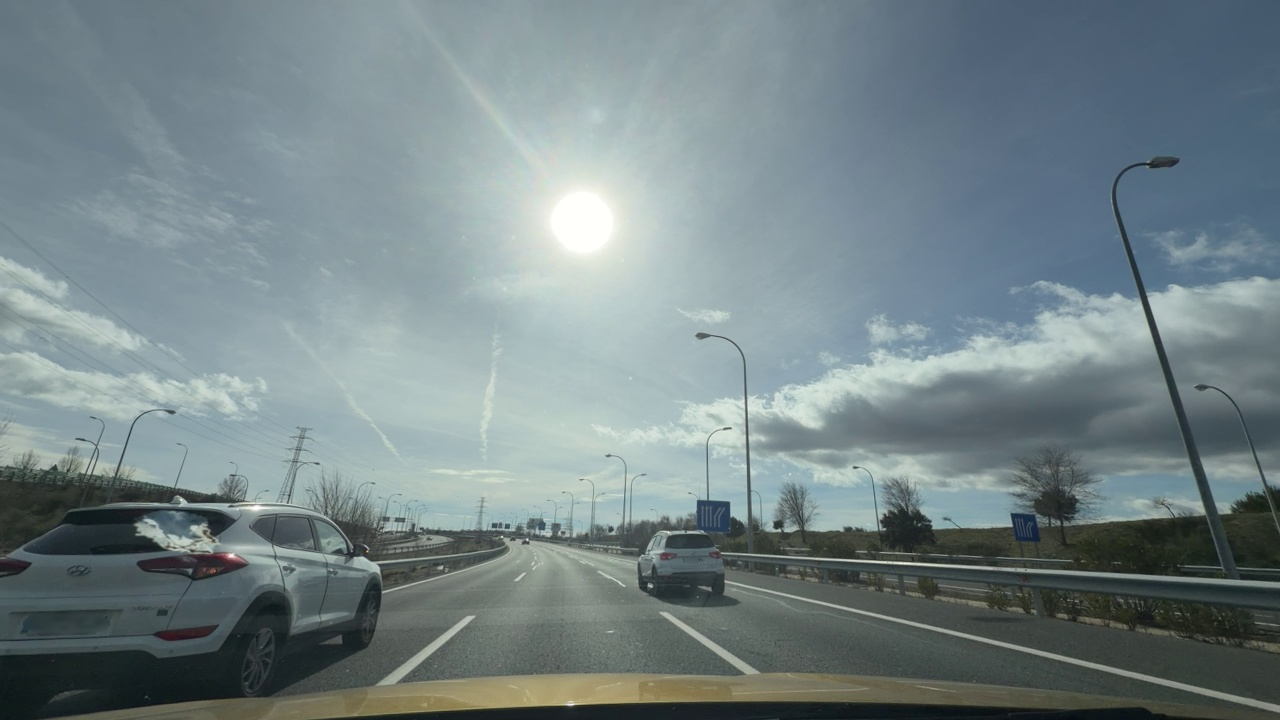
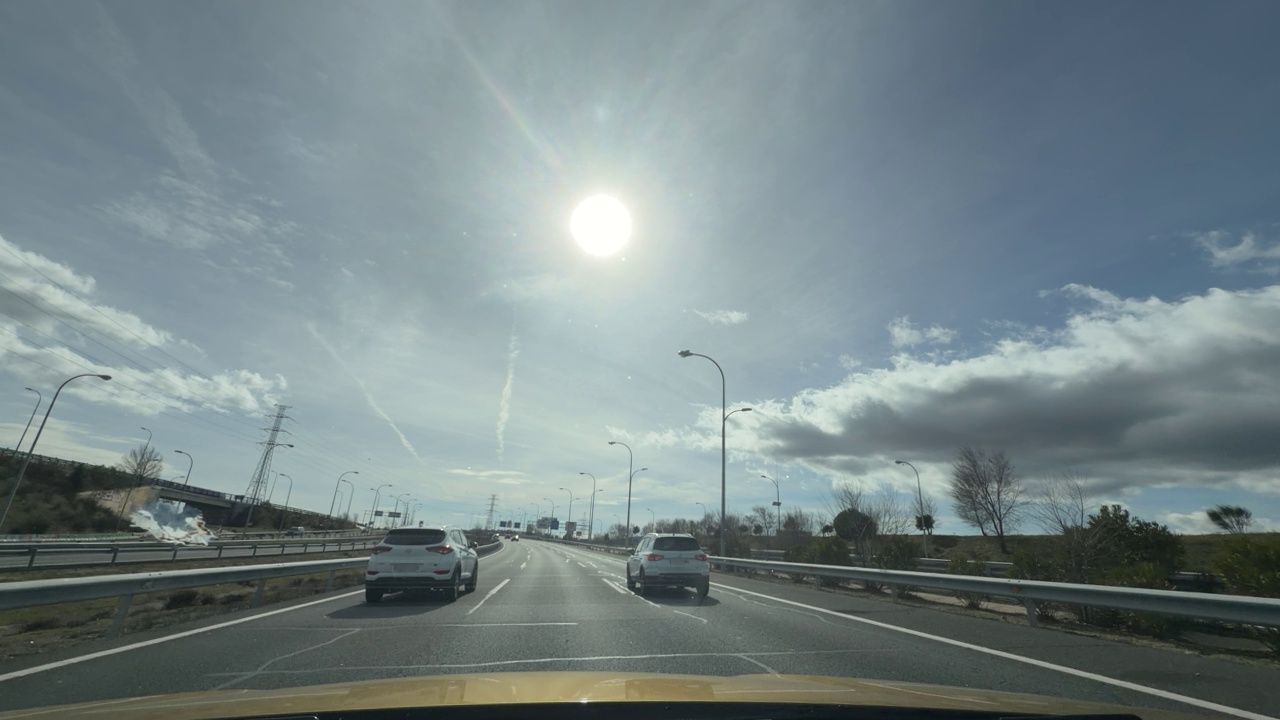
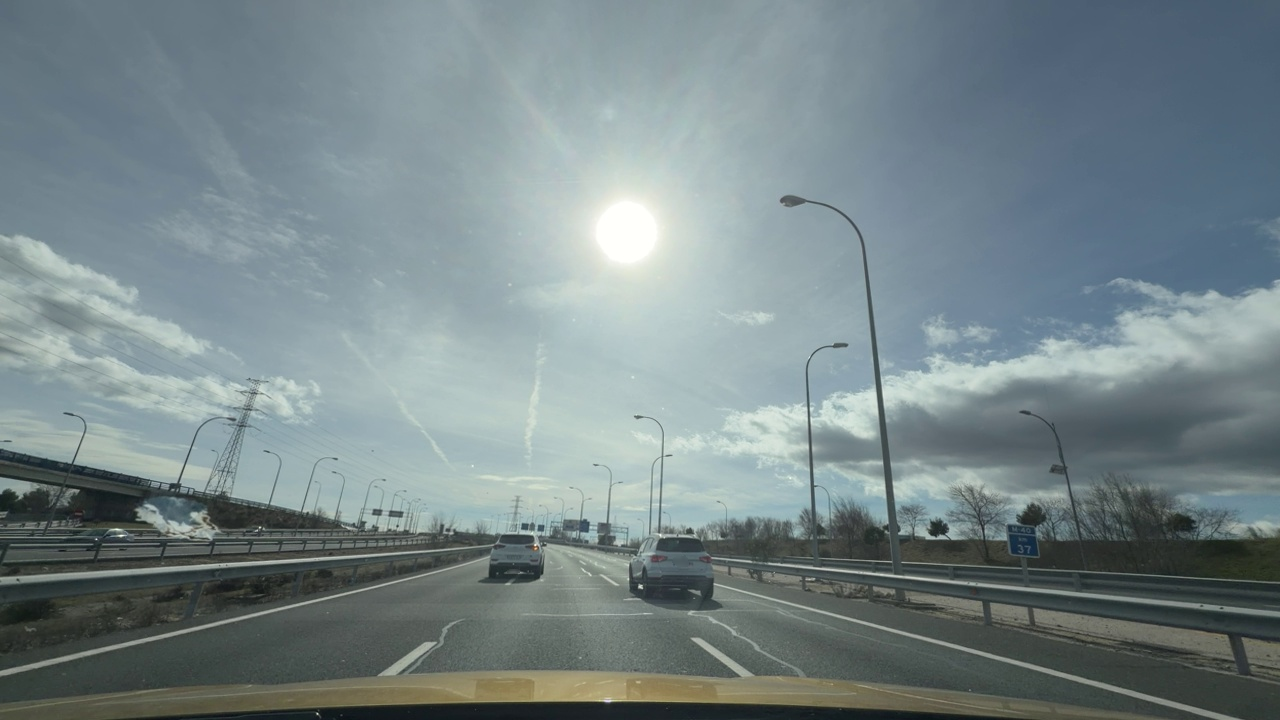
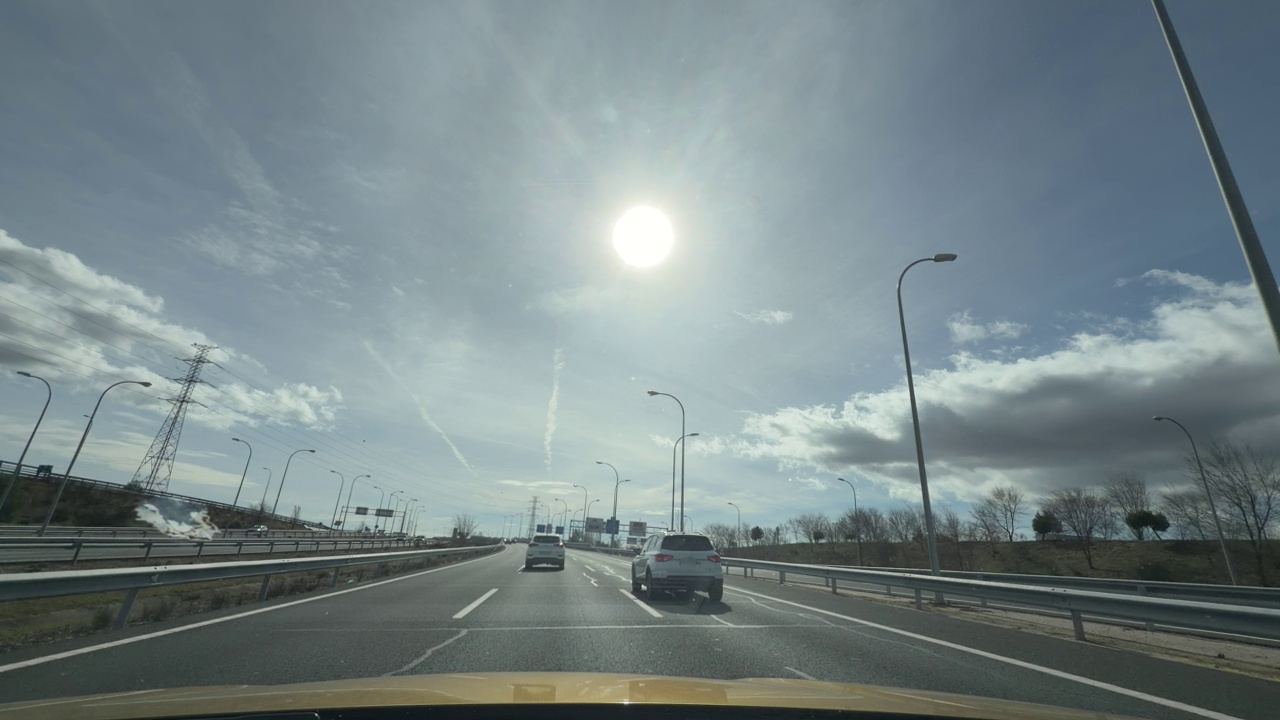
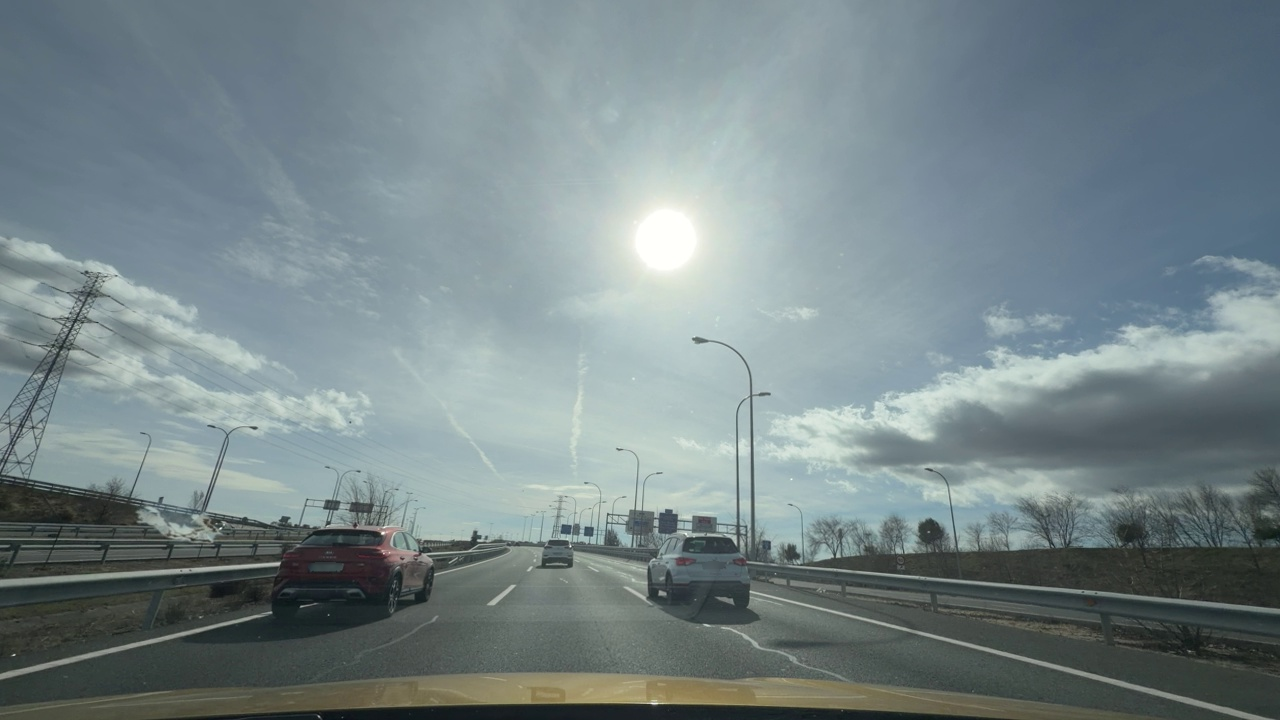
Situation: Cut in
Question: Is a vehicle from an adjacent lane moving into the ego lane?
Answer: Yes
Reasoning: There's a vehicle crossing from the left lane into the ego lane.

Situation: Cut in
Question: Has a vehicle merged into the ego lane directly ahead of the ego vehicle without any intermediate vehicle?
Answer: Yes
Reasoning: There's no vehicle between the ego vehicle and the crossing vehicle.

Situation: Cut in
Question: Is the ego vehicle currently inside a roundabout?
Answer: No
Reasoning: The ego vehicle is travelling in a straight lane.

Situation: Cut in
Question: Is the ego vehicle currently within an intersection?
Answer: No
Reasoning: The ego vehicle is travelling in a straight lane.

Situation: Cut in
Question: Is any vehicle partially overlapping the lane boundary markings of the ego lane?
Answer: Yes
Reasoning: The vehicle crossing from the left is partially overlapping the lane boundary.